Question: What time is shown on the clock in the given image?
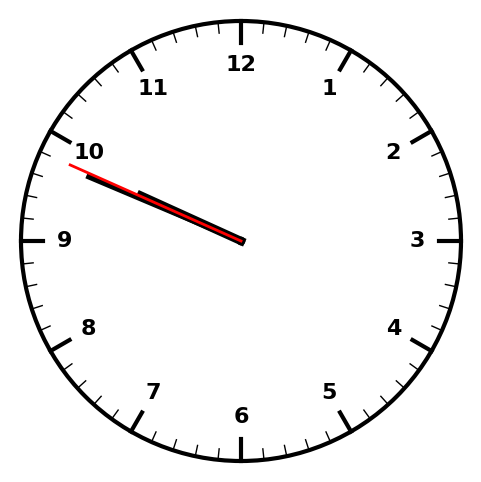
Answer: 09:48:49